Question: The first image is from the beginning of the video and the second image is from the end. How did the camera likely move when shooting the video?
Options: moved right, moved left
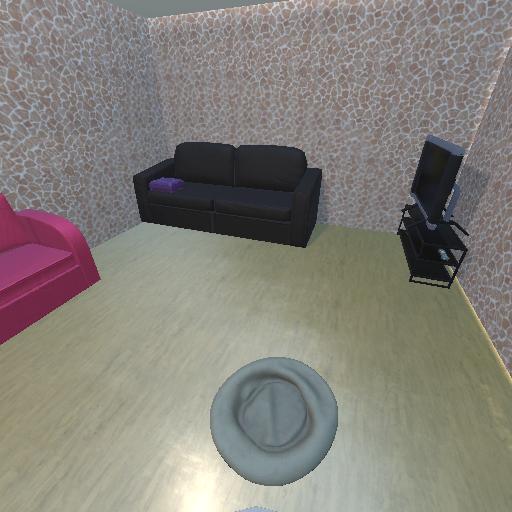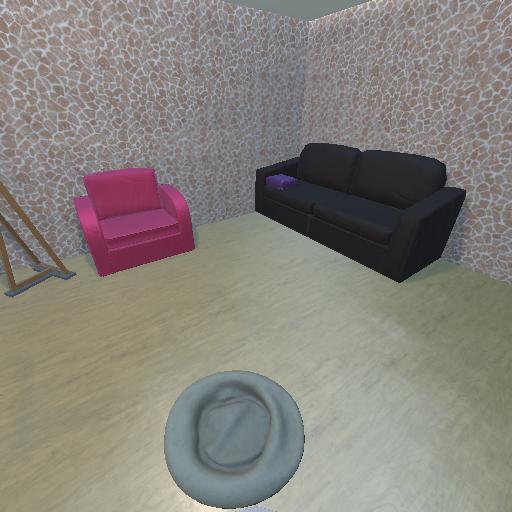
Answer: moved right